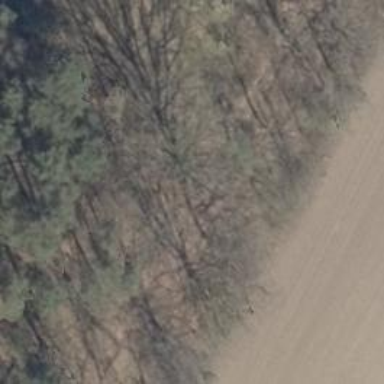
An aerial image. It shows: Dirt track with grade 4 track type.